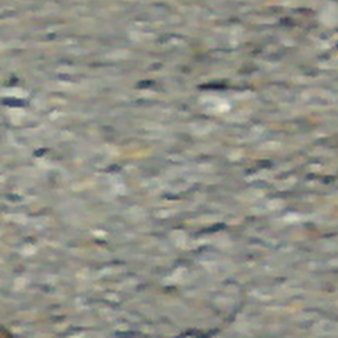
Label: other